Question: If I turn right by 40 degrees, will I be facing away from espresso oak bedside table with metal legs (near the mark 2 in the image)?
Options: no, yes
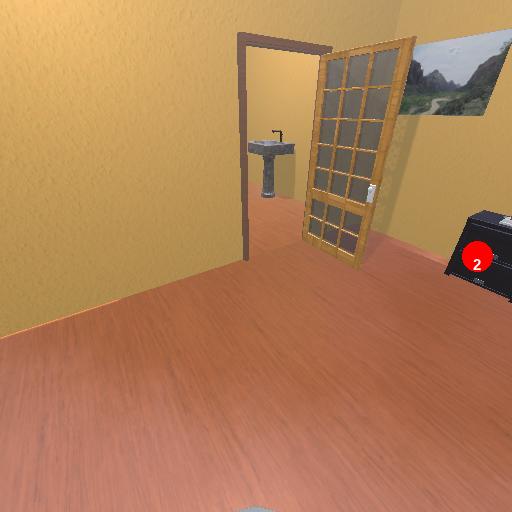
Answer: no